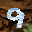
Label: 9